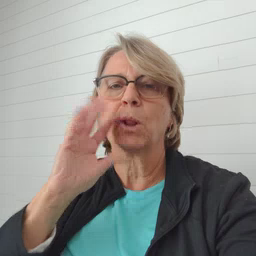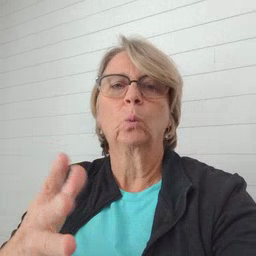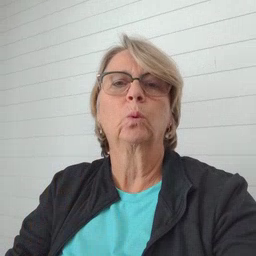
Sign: balloon